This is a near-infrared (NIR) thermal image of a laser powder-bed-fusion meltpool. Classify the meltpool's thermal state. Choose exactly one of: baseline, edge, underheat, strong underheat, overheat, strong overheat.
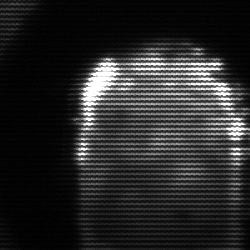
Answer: baseline